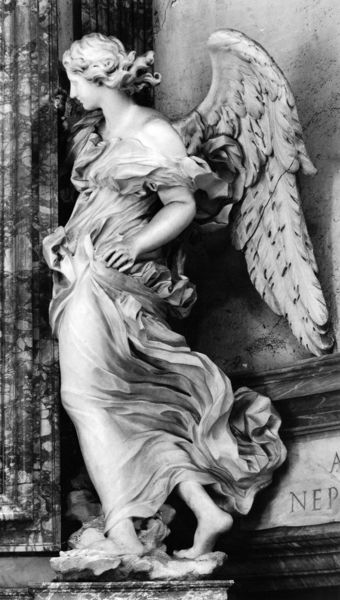
Titel: rechter Engel des rechten Querhausaltares
Künstler: Arrigo Giardé
Institution: Rom, S. Maria del Popolo
Schlagwörter: flügel, hand, kopf, körper, frau, haar, kleid, marmor, nase, profil, säule, gebäude, wand, arm, arme, barock, falten, federn, sockel, stehen, stein, hände, wind, kirche, figur, gewand, haare, stehend, locken, schulter, schultern, engel, skulptur, beine, füße, schrift, flattern, weiblich, zopf, bildhauerei, foto, fuss, schritt, fließend, grabmal, pathos, pathosformel, wehend, whend